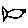
Label: fish